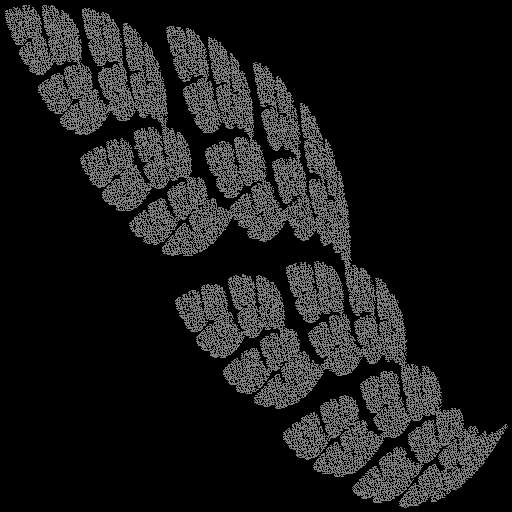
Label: shieldfern